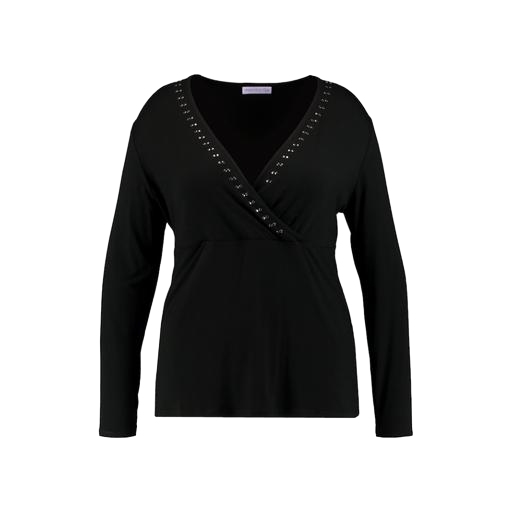
black plus size faux-wrap jersey shirt, black grommet top, black long-sleeved wrap top, white background